Interaction volume radius: 5 \u00c5
Interaction volume height: 20 \u00c5
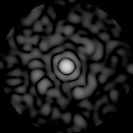
Disorder parameter: 0.8229